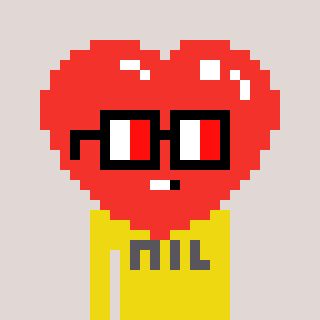
a pixel art character with square glasses with black frames and red eyes, a heart-shaped head and a yellow-colored body on a warm background